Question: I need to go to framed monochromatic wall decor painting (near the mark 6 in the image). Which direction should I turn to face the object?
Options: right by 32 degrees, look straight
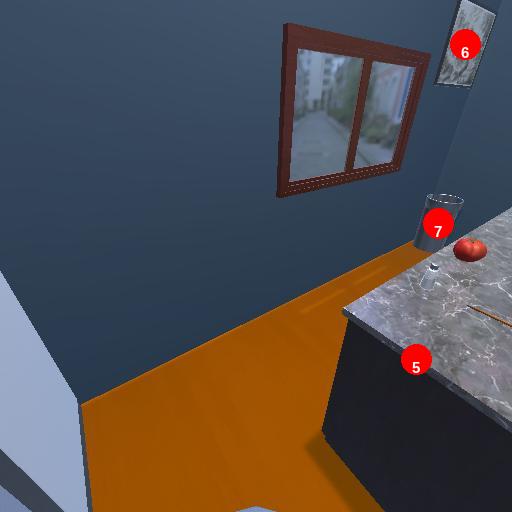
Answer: right by 32 degrees